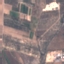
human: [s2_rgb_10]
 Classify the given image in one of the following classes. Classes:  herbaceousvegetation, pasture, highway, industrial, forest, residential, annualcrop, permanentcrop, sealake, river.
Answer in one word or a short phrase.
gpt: PermanentCrop